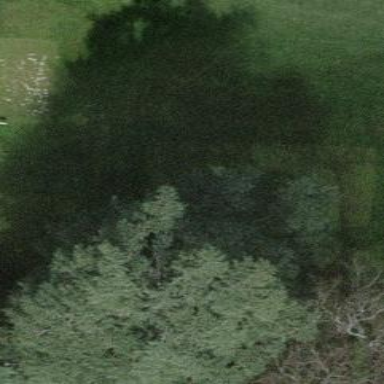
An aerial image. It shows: Grass area designated as golf tee.